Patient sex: M
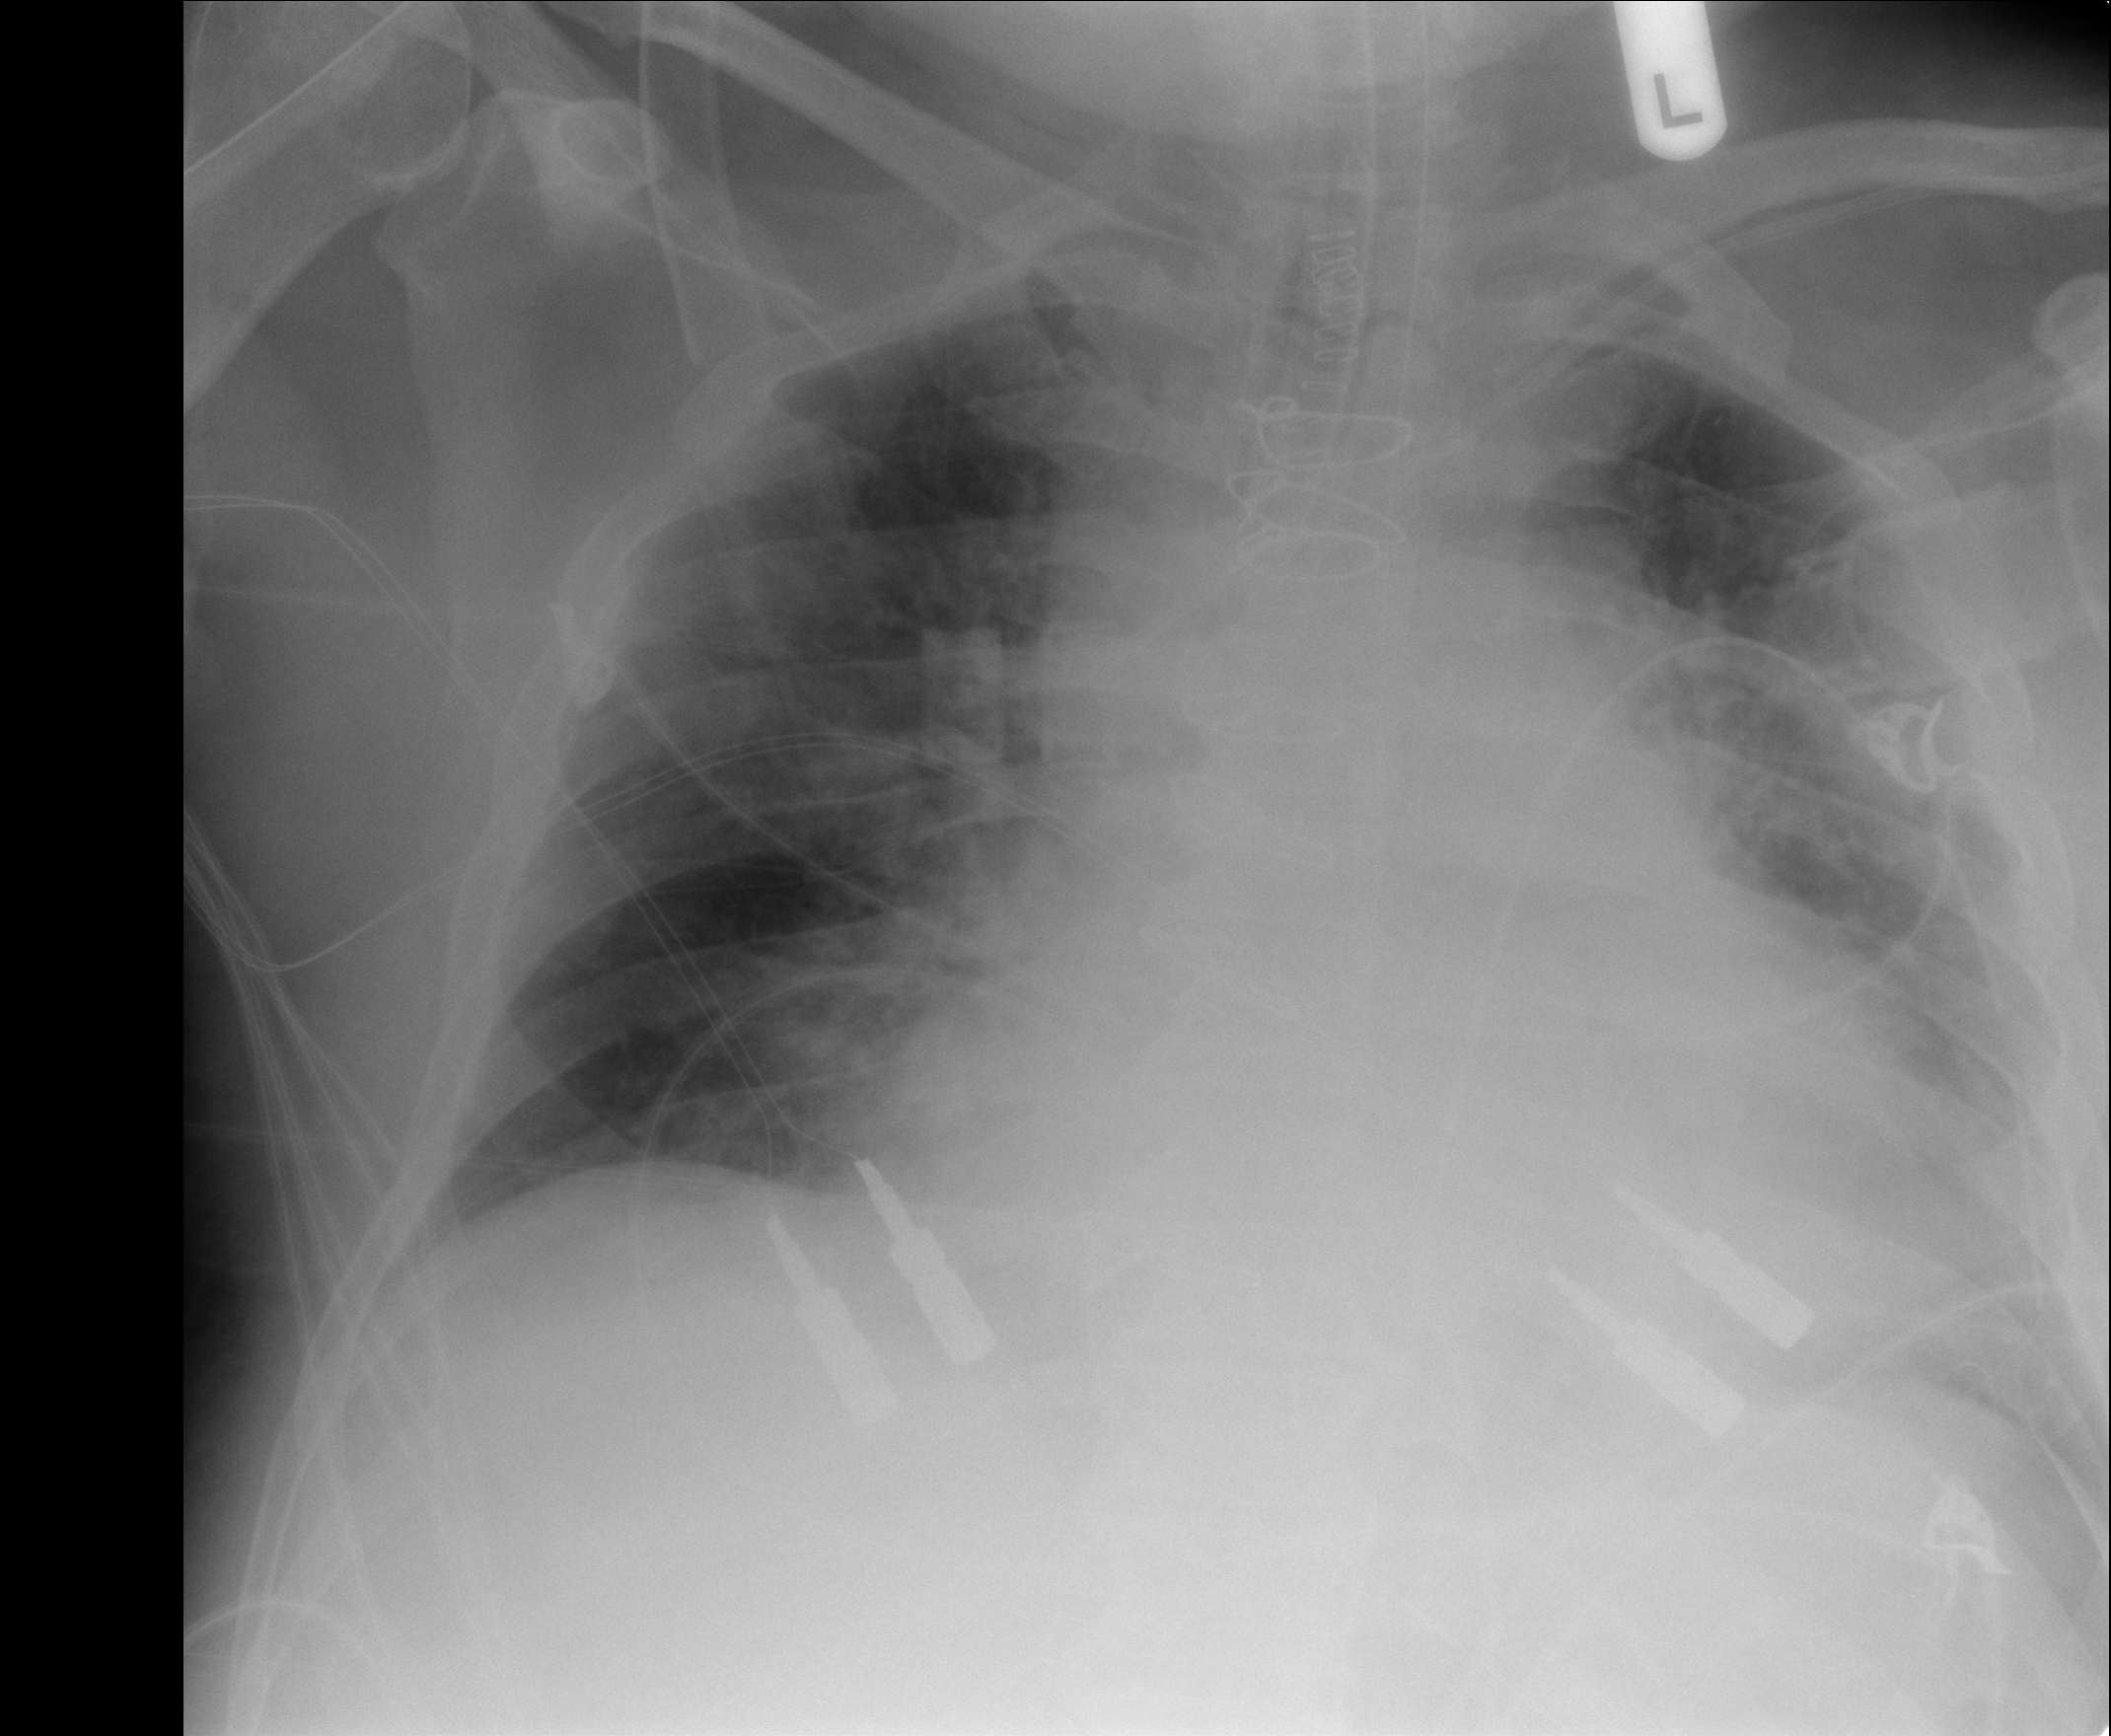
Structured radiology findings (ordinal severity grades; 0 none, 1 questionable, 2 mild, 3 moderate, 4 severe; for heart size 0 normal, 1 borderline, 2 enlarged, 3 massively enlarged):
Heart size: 3
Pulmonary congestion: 2
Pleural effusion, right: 2
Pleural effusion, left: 2
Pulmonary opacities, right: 3
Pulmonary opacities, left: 2
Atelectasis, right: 3
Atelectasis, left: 2